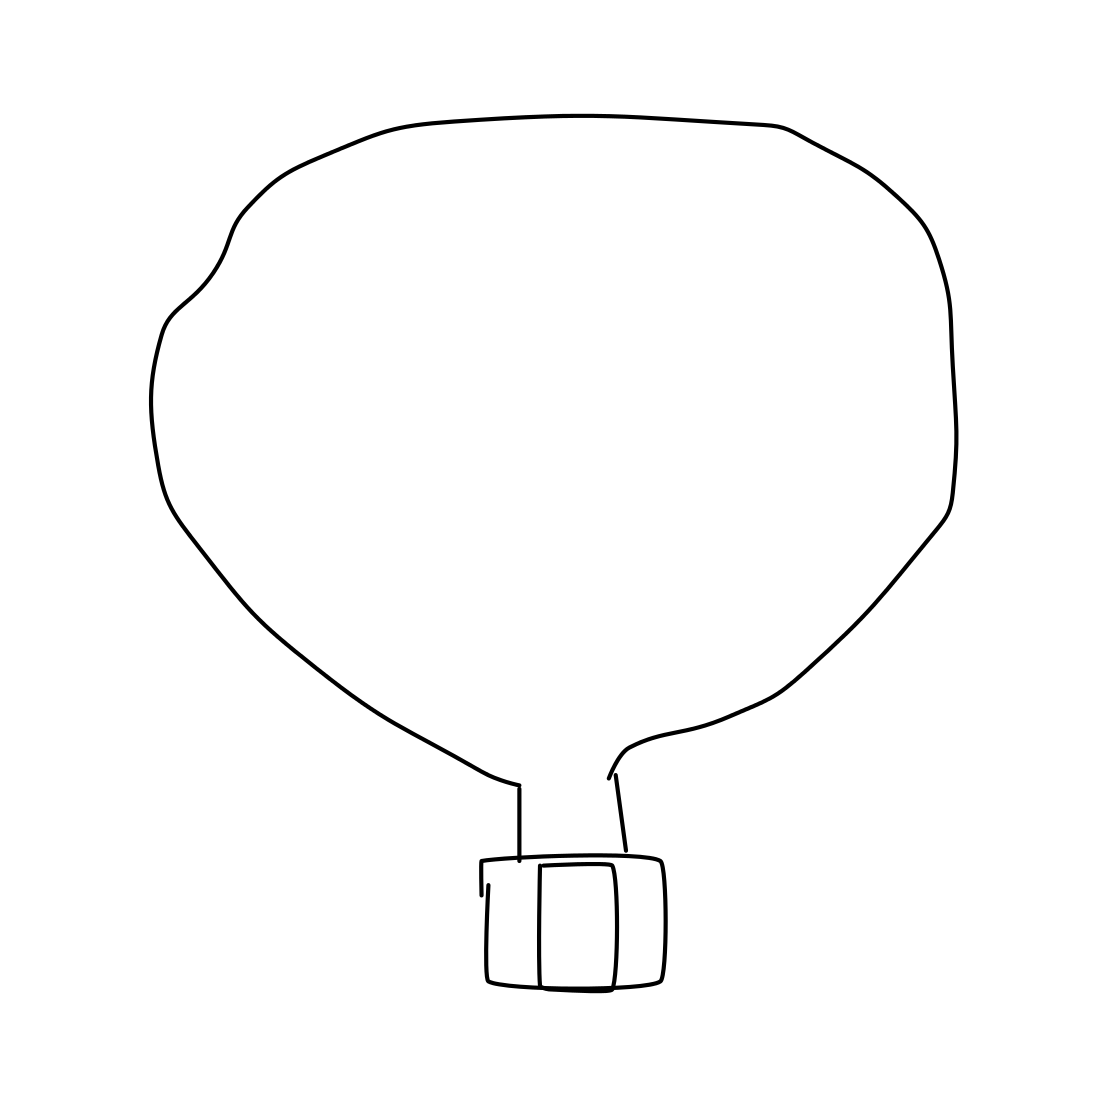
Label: hot air balloon